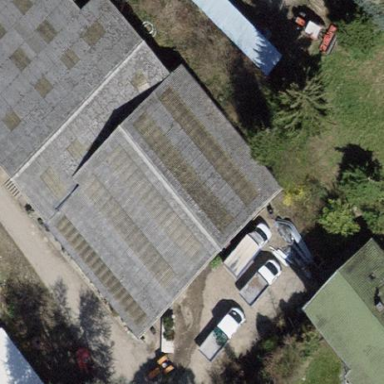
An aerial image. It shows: Garden centre housed in building.